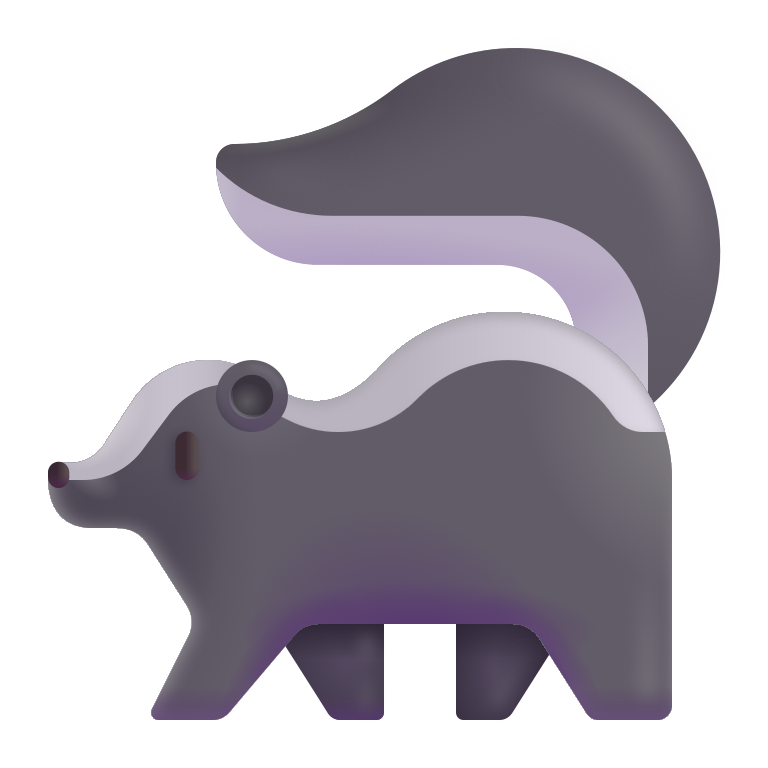
skunk color